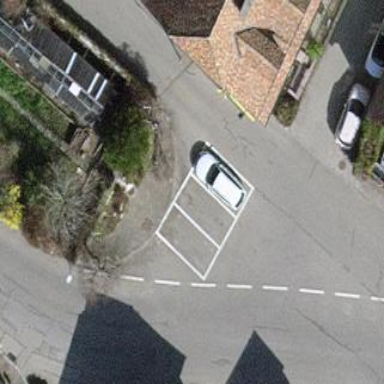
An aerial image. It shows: Parking area with surface.